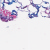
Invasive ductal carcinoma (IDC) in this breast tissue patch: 0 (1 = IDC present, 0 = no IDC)